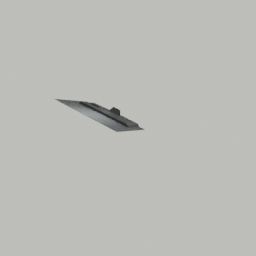
Label: electronics